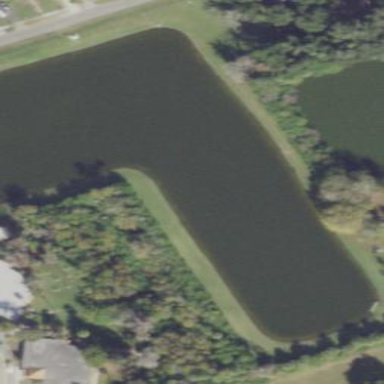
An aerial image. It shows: Pond surrounded by natural water.